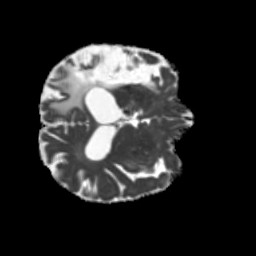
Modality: MD
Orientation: axial
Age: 52
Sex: male
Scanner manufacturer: siemens
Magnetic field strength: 3 T
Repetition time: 5.25 s
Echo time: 0.08 s